Interaction volume radius: 5 \u00c5
Interaction volume height: 25 \u00c5
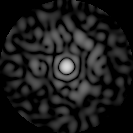
Disorder parameter: 0.8392